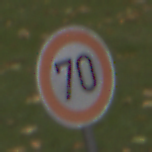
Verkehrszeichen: Geschwindigkeit70
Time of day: MorningAfternoon
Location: Outdoor (Nature)
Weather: Overcast
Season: Autumn
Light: Natural